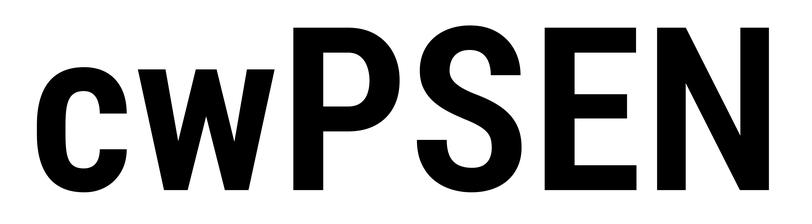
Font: Roboto_Condensed_SemiBold